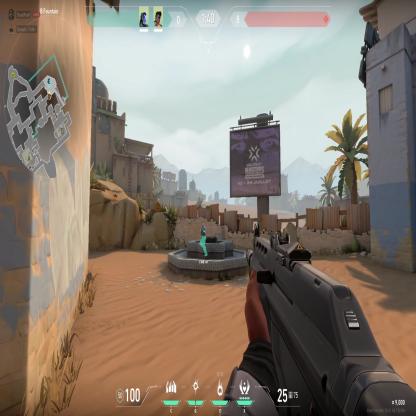
Label: teammate